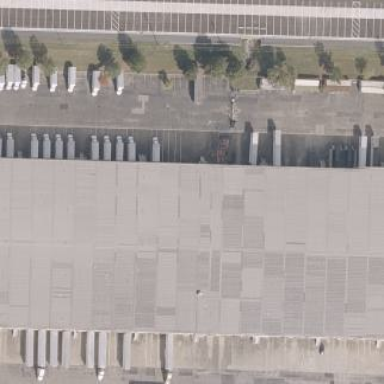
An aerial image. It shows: Industrial area with warehouses.